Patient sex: F
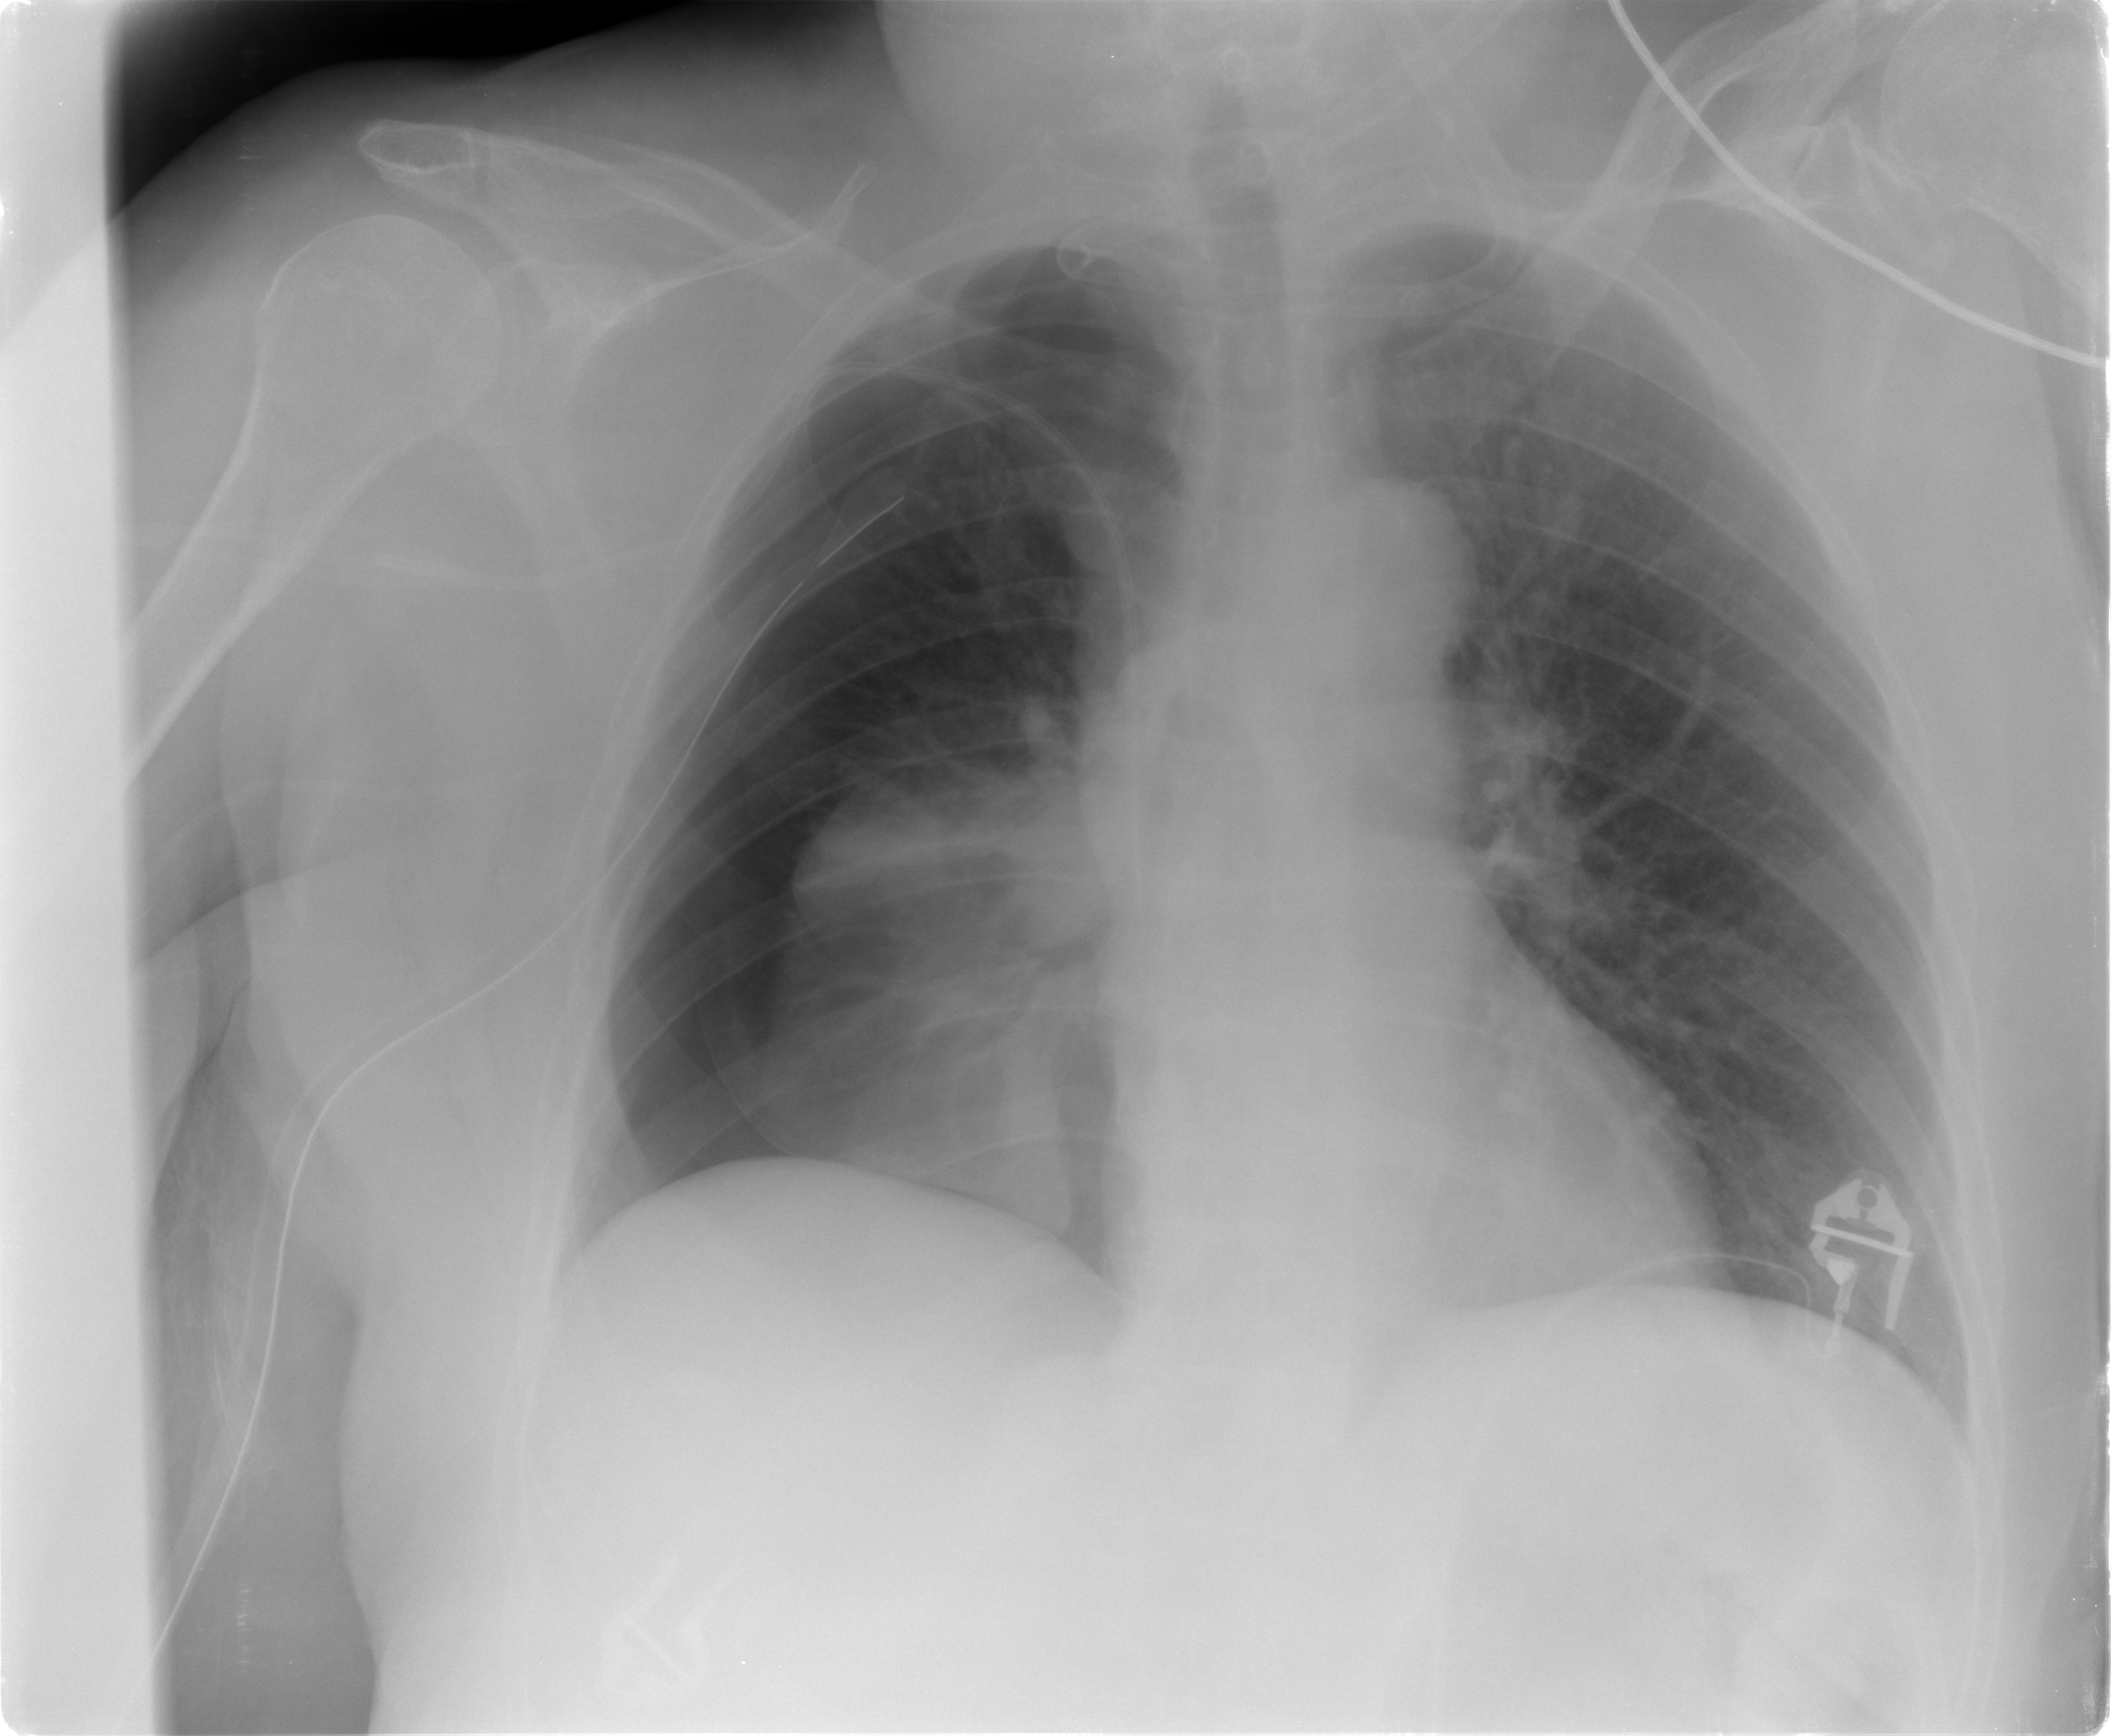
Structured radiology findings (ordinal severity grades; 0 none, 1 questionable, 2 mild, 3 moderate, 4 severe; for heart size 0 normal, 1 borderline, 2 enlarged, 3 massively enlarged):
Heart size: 0
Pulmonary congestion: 0
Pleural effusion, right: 0
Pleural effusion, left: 0
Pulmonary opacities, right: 0
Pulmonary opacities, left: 0
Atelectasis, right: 3
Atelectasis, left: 0